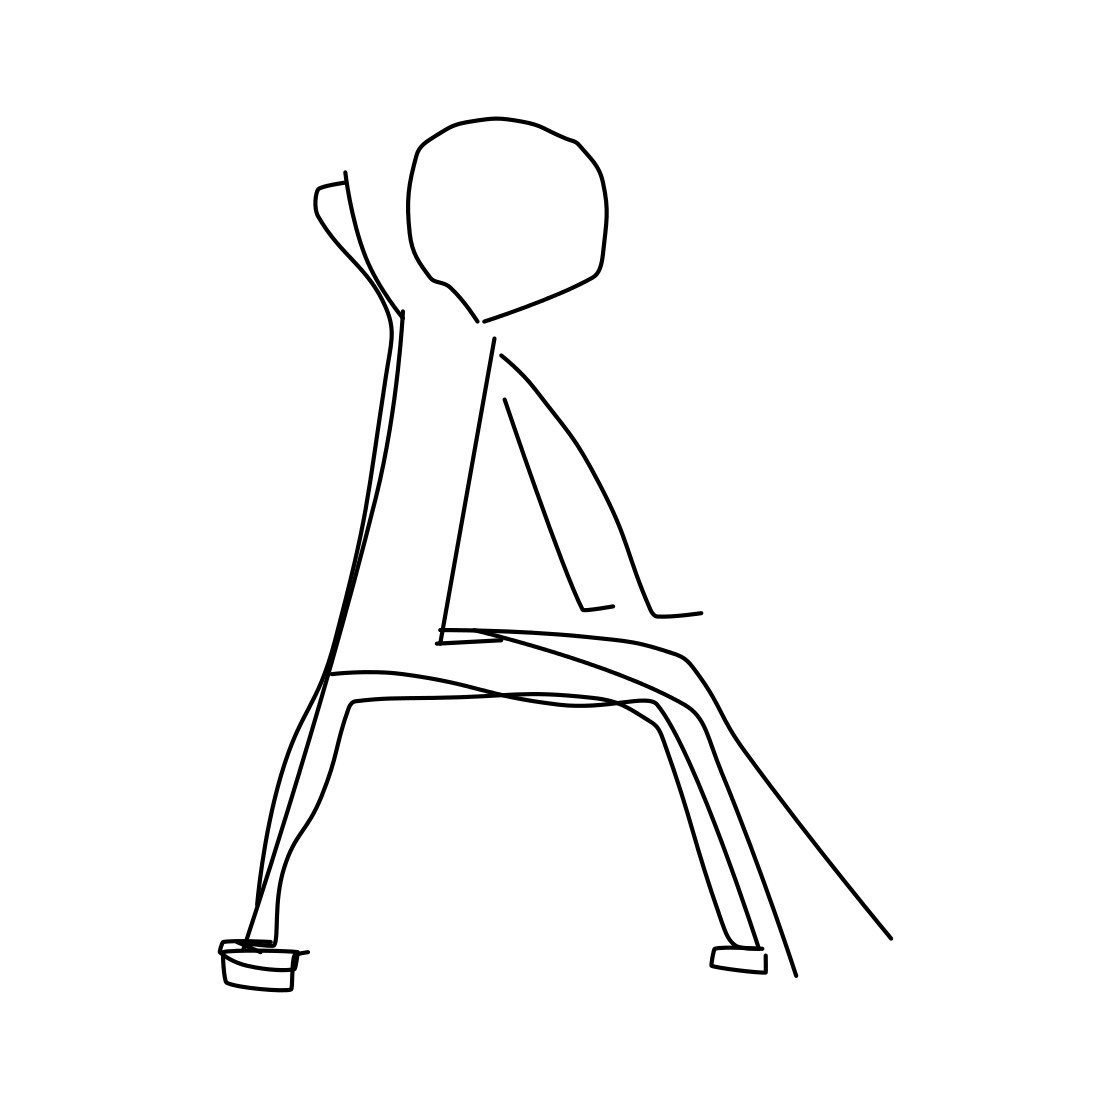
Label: person sitting